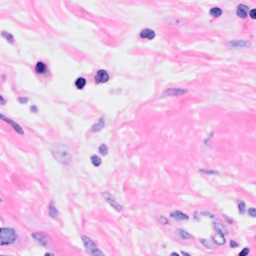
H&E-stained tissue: Breast